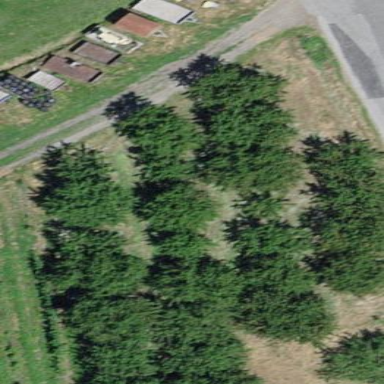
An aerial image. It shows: Orchard.